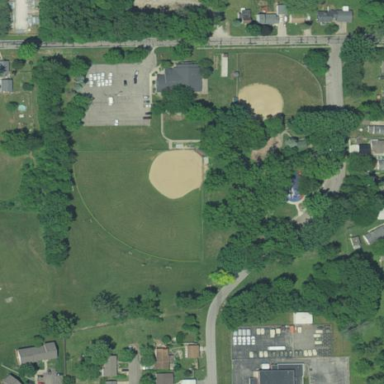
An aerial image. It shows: Softball pitch for leisure and sport activities.